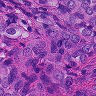
Metastatic tissue present: yes